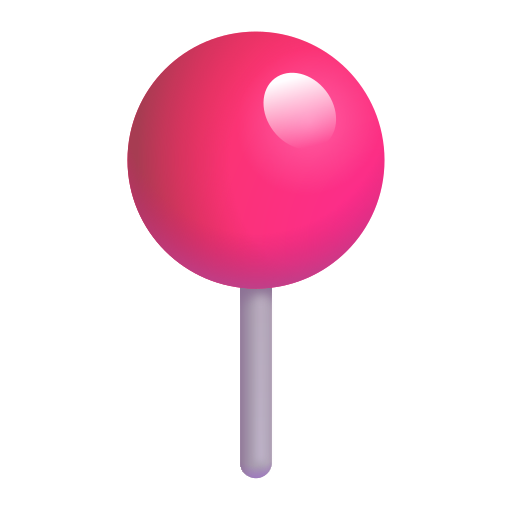
round pushpin color